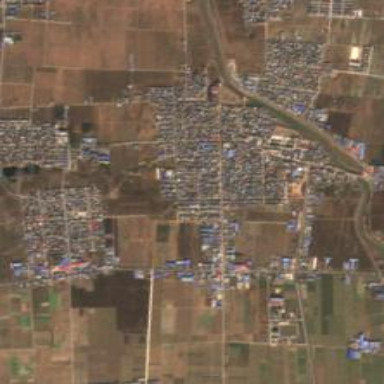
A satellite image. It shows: Township classified as town.